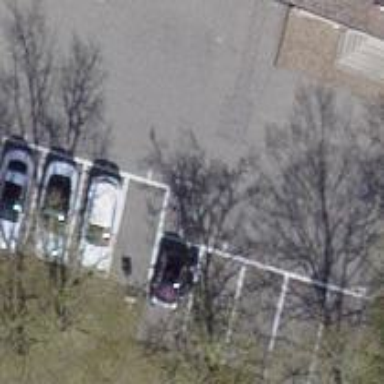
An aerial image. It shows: Parking area with surface.